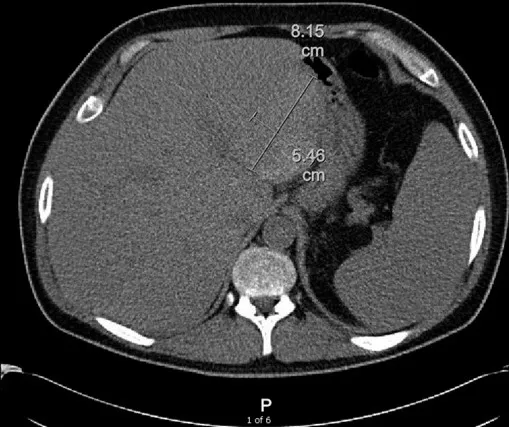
CT-Abdomen demonstrating spontaneous intra-hepatic hemorrhage, measuring 8.15 cm x 5.46 cm.
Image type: radiology (ct)